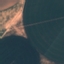
Land use / land cover: AnnualCrop